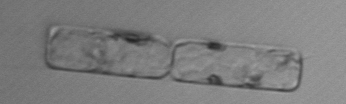
Label: Guinardia_delicatula